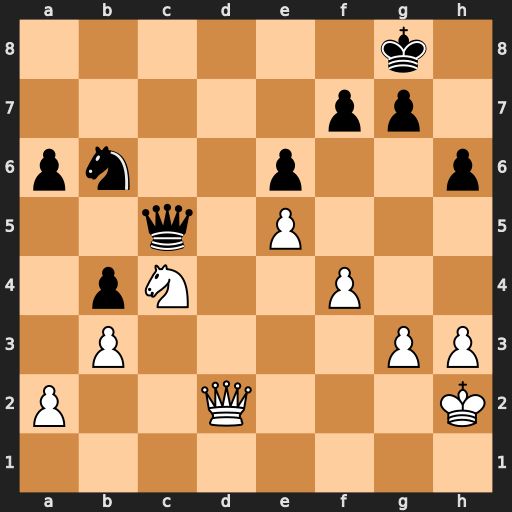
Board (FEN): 6k1/5pp1/pn2p2p/2q1P3/1pN2P2/1P4PP/P2Q3K/8
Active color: w
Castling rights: -
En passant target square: -
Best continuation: Qd8+ Kh7 Qxb6 Qxb6 Nxb6